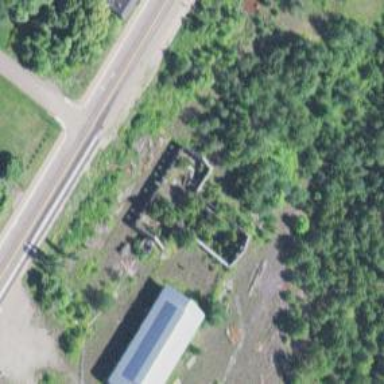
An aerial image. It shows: Historic building in ruins.